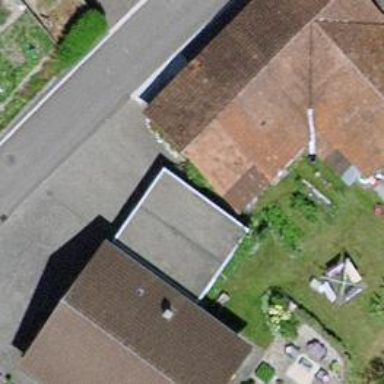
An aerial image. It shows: Garage building.